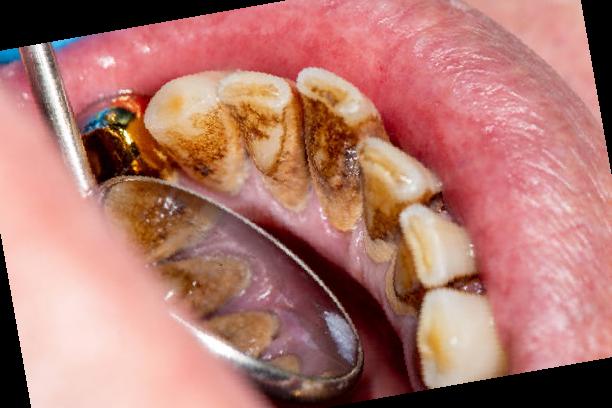
Condition: Calculus